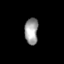
Tissue: skin
Cell type: T cells
Senescence score: 0.7492
Nuclear area (px): 350
Mean DAPI intensity: 155.154